Question: ## General introduction:
I have images A and B taken with the same camera (of which i know the internal parameters K). I then proceded to find the F matrix and from that the essential matrix. From that i recovered the complete camera matrices P and P'.
I then rectified the two images and computed a depth map, like the following one:

## My question
Now i'd like to perform a dense 3d reconstruction using the depth map.
The thing that is not really clear is what camera matrix should i use to reproject the points, P or P'?
Or yet another transform? P and P' were the camera matrices for A and B but now i'm considering a depth map created by using the rectified versions of A and B
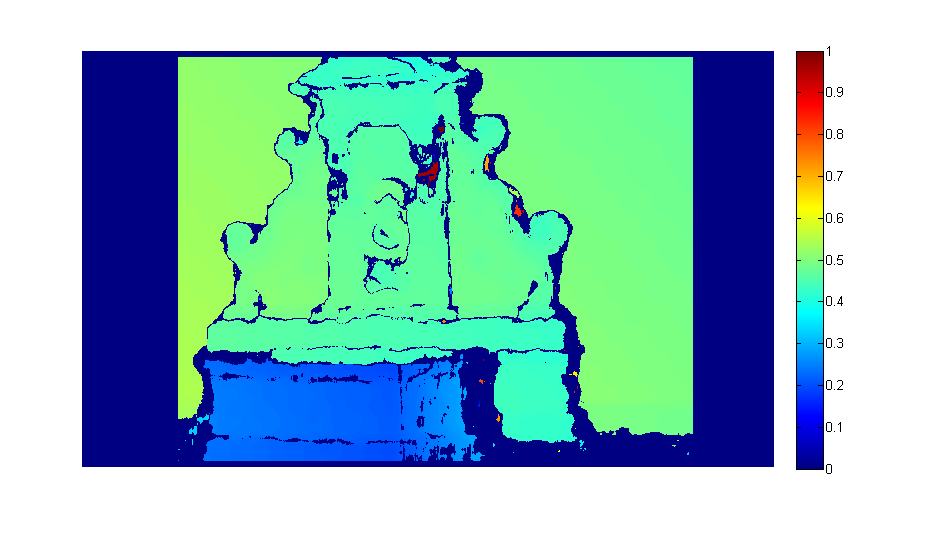
Answer: When you rectify the images, you define new intrinsics for both. From that you get a homogeneous 4x4 matrix Q, which relates the image coordinates and disparity [x y d] to the world coordinates [X Y Z]. The details are in the "Learning OpenCV" book.